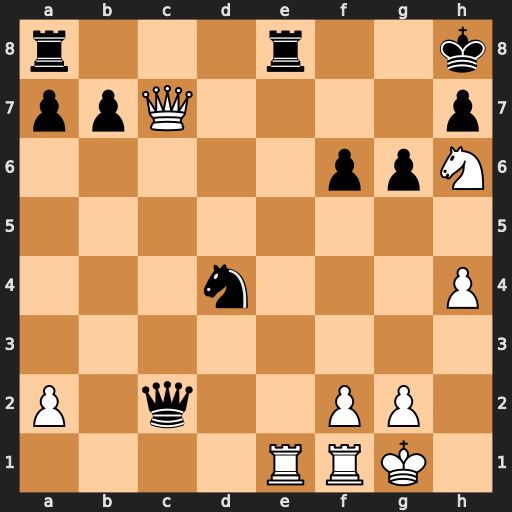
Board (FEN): r3r2k/ppQ4p/5ppN/8/3n3P/8/P1q2PP1/4RRK1
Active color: w
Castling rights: -
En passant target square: -
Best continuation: Qd6 Ne2+ Rxe2